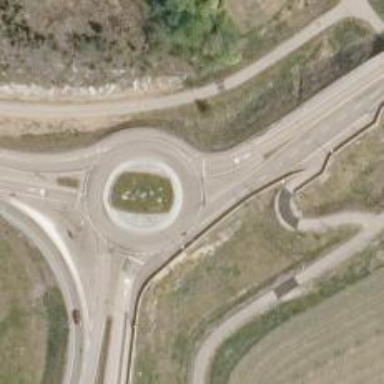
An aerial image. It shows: Primary highway with asphalt surface leading to roundabout.